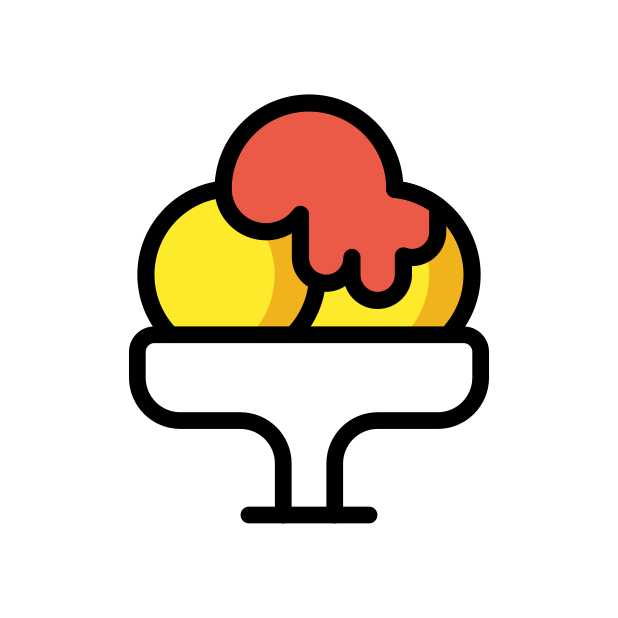
Emoji: 🍧
Name: shaved ice
Unicode: 0x1f367